Here is the raw acceleration-versus-time signal recorded on a bearing housing. Based on the visible evidence, which condition applies: normal, inner_race, outer_race, ball?
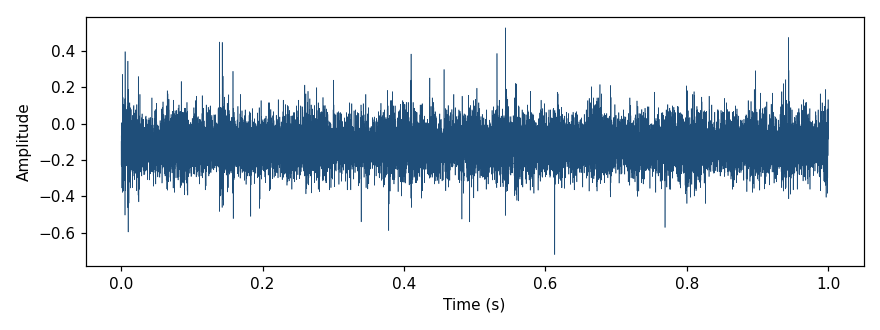
Answer: normal